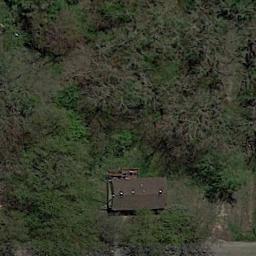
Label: forest